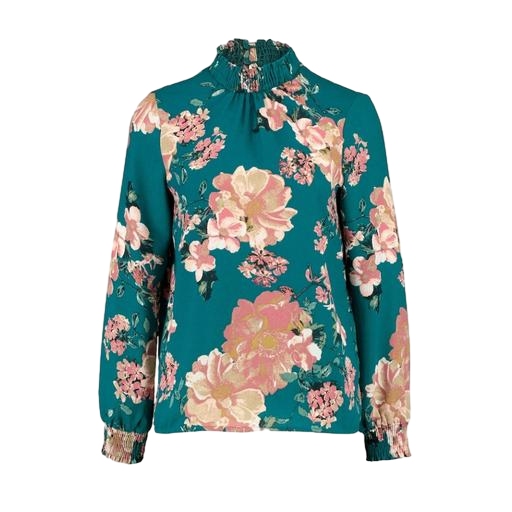
green ray floral-printed blouse, high-neck blouse, green floral-print gauze blouse, white background